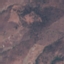
Land use / land cover: HerbaceousVegetation